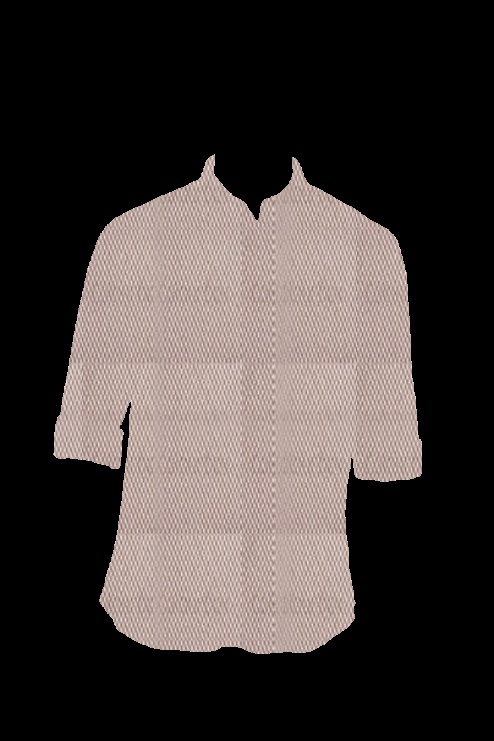
pink herringbone shirt